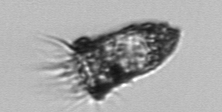
Label: Tintinnopsis